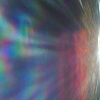
Label: sunburn